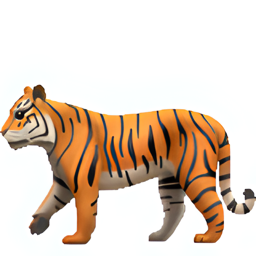
Name: tiger
Emoji: 🐅
Group: Animals & Nature
Sub-group: animal-mammal